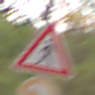
Verkehrszeichen: FussgaengerRechts
Zusatzzeichen unten: UeberholverbotKraftfahrzeuge
Umgebung: Outdoor, Nature
Tageszeit: Midday
Wetter: Overcast
Licht: Natural
Jahreszeit: NotSpecified
Kontrast: LowContrast